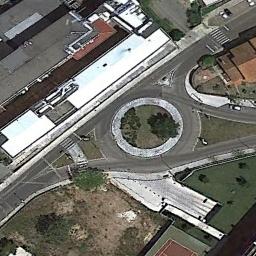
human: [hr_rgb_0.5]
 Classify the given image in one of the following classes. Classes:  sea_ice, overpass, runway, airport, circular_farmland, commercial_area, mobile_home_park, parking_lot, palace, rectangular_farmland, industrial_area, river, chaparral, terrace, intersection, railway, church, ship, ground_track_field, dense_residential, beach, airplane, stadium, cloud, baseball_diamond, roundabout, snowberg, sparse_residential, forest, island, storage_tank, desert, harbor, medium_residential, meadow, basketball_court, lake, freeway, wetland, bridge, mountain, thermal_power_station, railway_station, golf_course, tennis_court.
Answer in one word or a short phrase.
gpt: roundabout